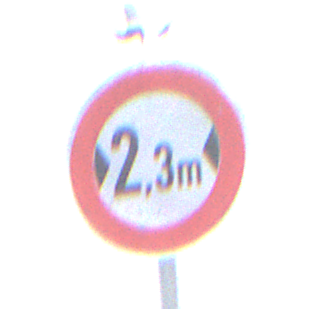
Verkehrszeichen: TatsaechlicheBreite2Komma3
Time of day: MorningAfternoon
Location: Outdoor (RoadRail)
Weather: PartlyCloudy
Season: NotSpecified
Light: Natural